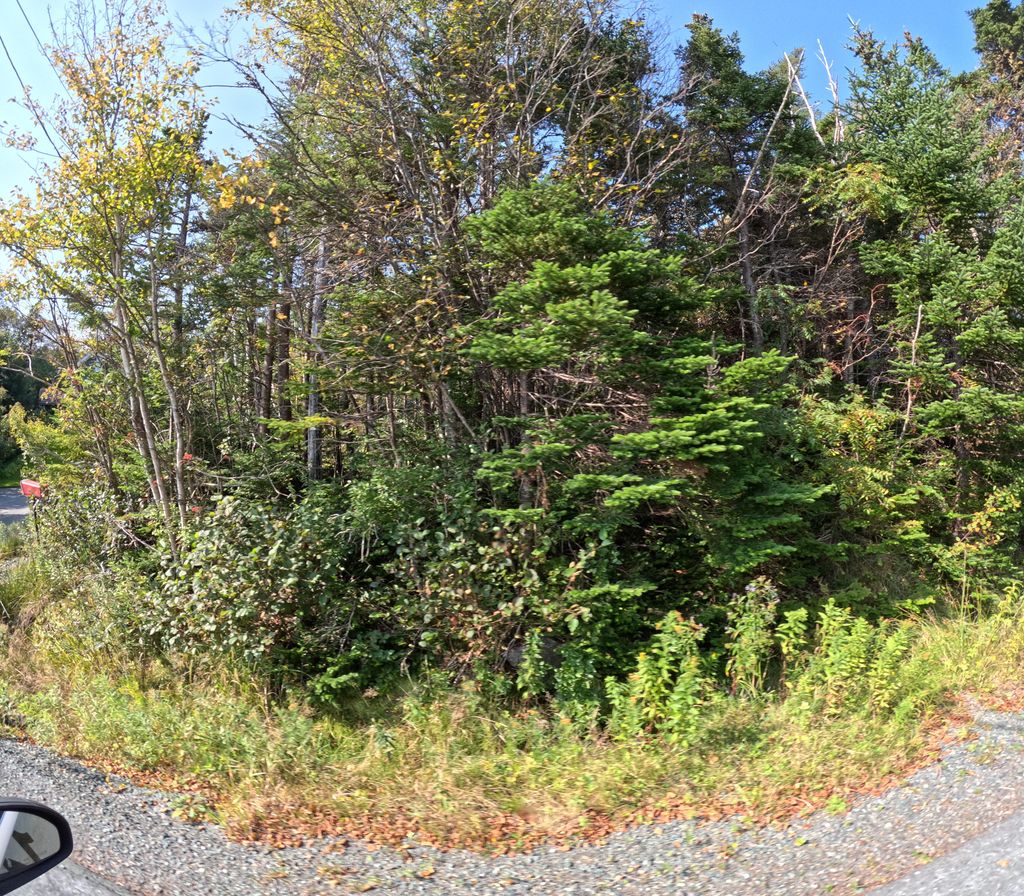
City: st_johns